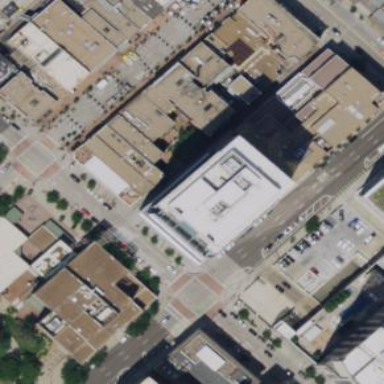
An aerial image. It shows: Commercial building.